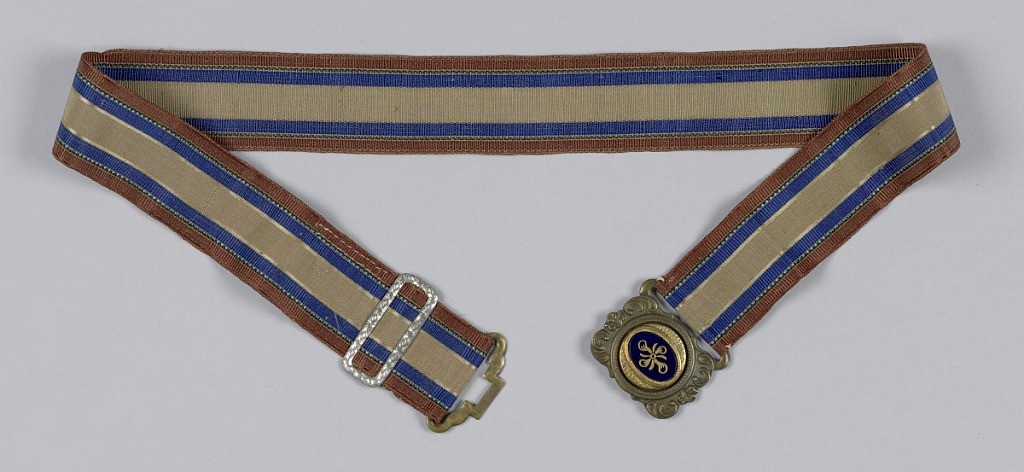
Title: Belt
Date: late 19th century
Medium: silk, brass, paste
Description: Brown, blue and gray striped ribbon belt with a silvered brass clasp and blue paste ornament.